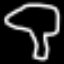
Label: mushroom